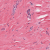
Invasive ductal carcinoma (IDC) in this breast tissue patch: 0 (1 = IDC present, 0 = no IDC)